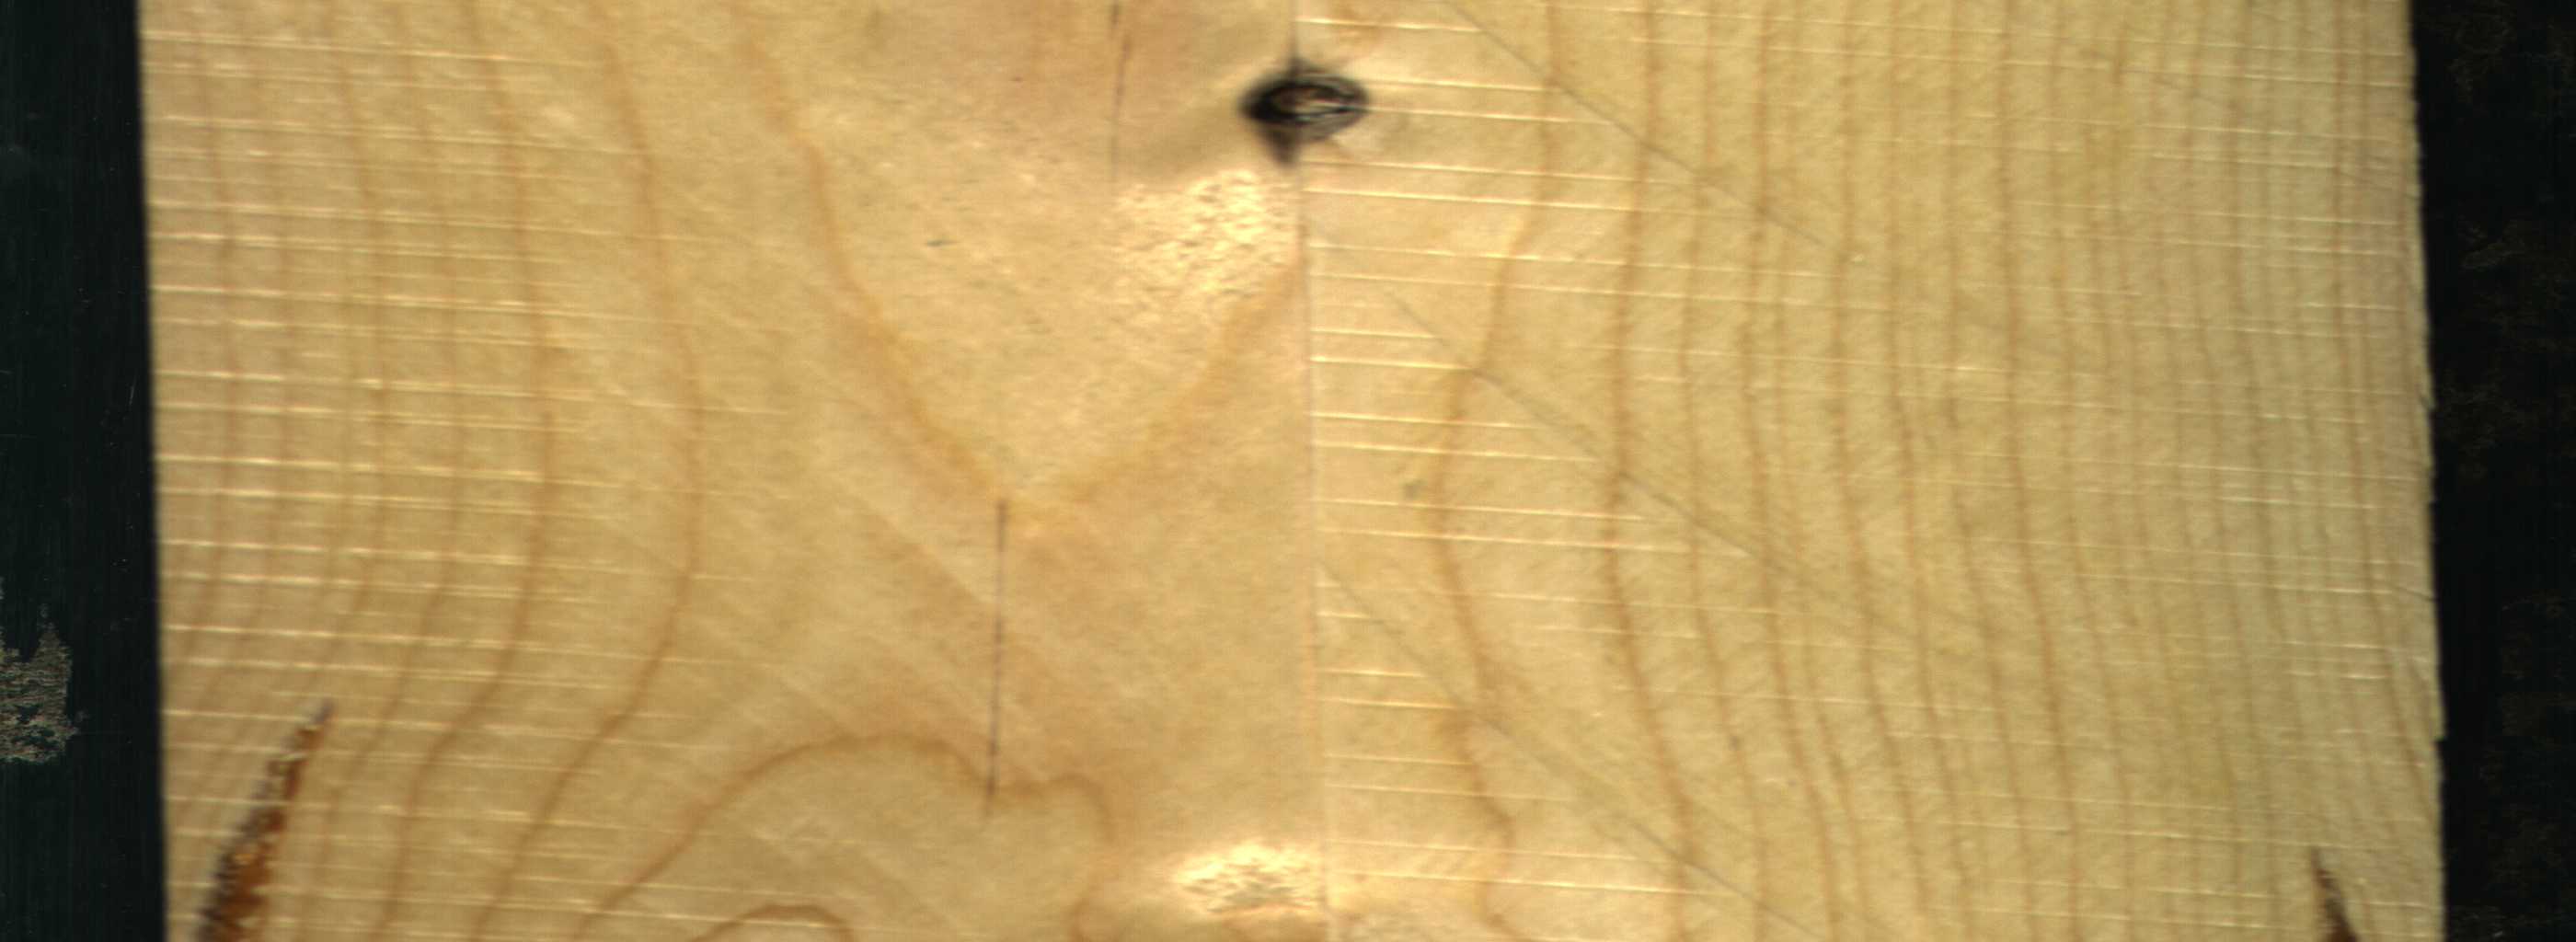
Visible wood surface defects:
resin
resin
Dead_Knot